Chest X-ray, PA view. Patient: 75 years old, sex M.
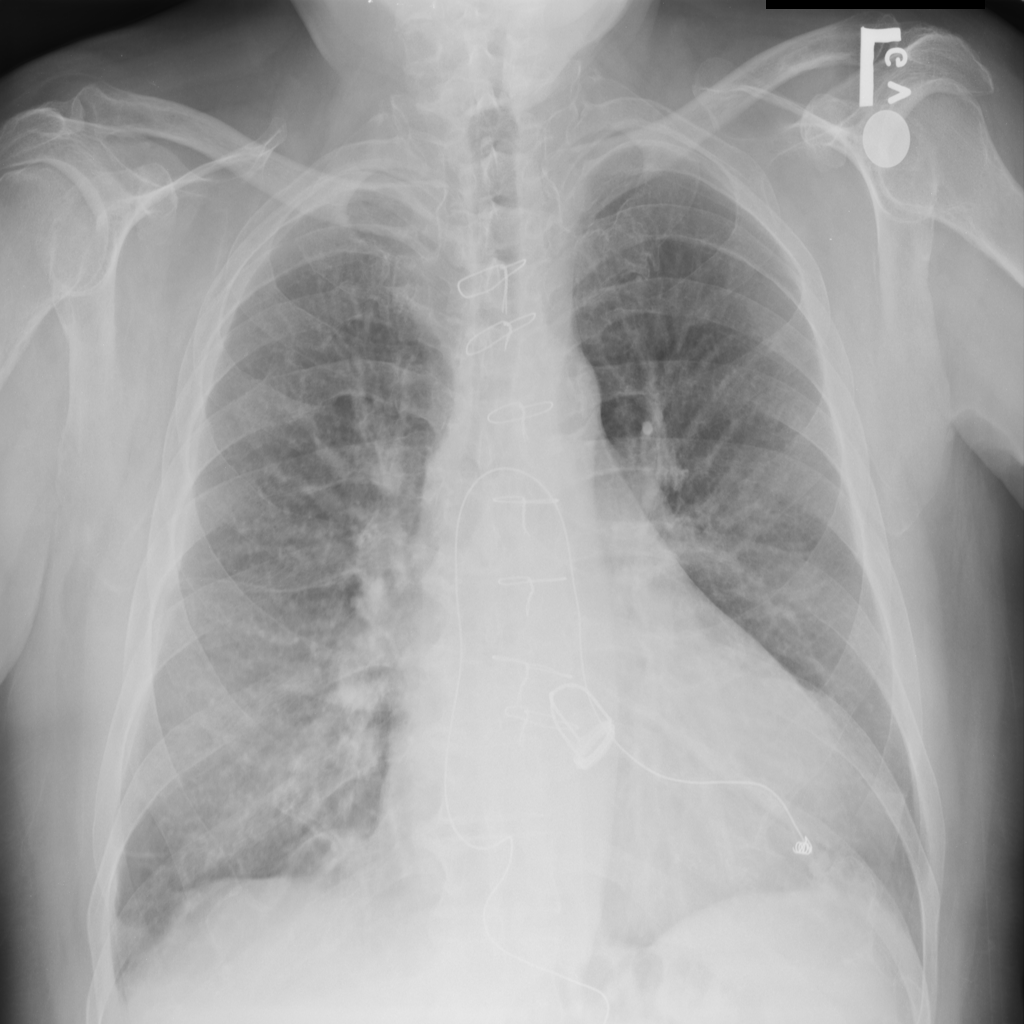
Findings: Cardiomegaly